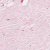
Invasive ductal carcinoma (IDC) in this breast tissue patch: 0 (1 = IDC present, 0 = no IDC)